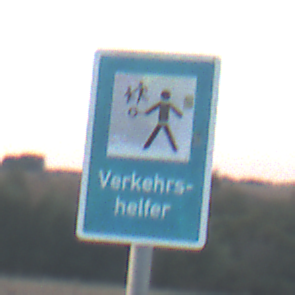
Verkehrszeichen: Verkehrshelfer
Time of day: SunriseSunset
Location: Outdoor (Nature)
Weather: Clear
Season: Winter
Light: Natural